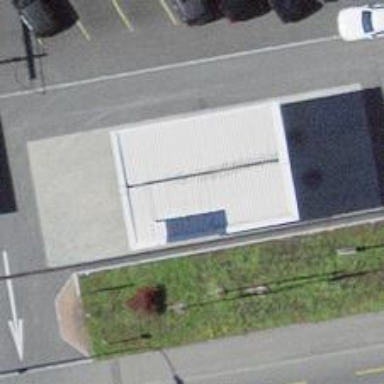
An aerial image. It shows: View of roof of building.